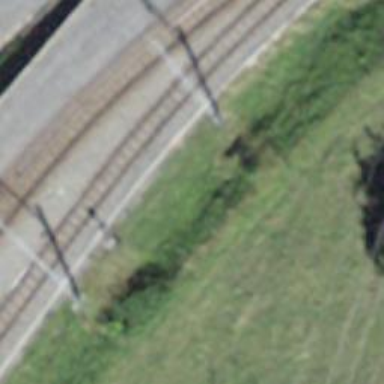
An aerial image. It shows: Narrow-gauge railway track with 1 electrified contact line.